Question: This is what's inside the '.htaccess' file:
'''
RewriteEngine on
RewriteCond %{HTTP_HOST} ^(.*)\.domain\.com
RewriteRule ^(.*)$ Subdomains/%1/$1 [L,NC,QSA]
'''
When I'm on the domain (eg: 'x.example.com'), it displays error 500. What am I doing wrong?

Example:
'''
x.example.com -> show example.com/Subdomains/x but keep the URL of x.example.com
y.example.com -> show example.com/Subdomains/y but keep the URL of y.example.com
z.example.com -> show example.com/Subdomains/z but keep the URL of z.example.com
'''
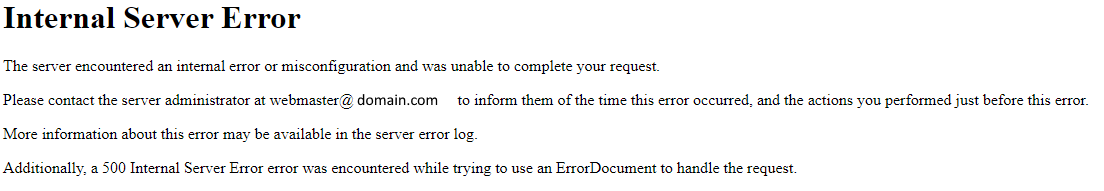
Answer: '''
RewriteCond %{HTTP_HOST} ^(.*)\.example\.com
RewriteRule ^(.*)$ Subdomains/%1/$1 [L,NC,QSA]
'''
Without any other directives to prevent it, the above will result in an internal rewrite loop, which will result in a 500 Internal Server Error response to the browser.
For example, if you request 'https://sub.example.com/foo' then...
1. Request is rewritten to /Subdomains/sub/foo.
2. In a directory context (ie. htaccess) the rewriting process starts over, passing /Subdomains/sub/foo as in the input to the next round of processing...
3. Request is rewritten to /Subdomains/sub/Subdomains/sub/foo.
4. The rewriting process starts over...
5. Request is rewritten to /Subdomains/sub/Subdomains/sub/Subdomains/sub/foo.
6. The rewriting process starts over...
7. etc. until the server gives up. (Default is after 10 internal rewrites.)
The 'L' flag does not stop all processing in a context (ie. 'htaccess'). It simply stops the current round of processing. The rewrite process continues until the URL passes through unchanged.
The quick fix on Apache 2.4 is to simply replace the 'L' flag with 'END'. This causes all processing to stop. No further passes through the rewrite engine occur.
For example:
'''
RewriteCond %{HTTP_HOST} ^(.*)\.example\.com
RewriteRule (.*) Subdomains/%1/$1 [END]
'''
The 'NC' and 'QSA' flags are superfluous here.
Note that the regex '^(.*)\.example\.com' matches any number of sub-subdomains, including 'www' itself, if that is a concern?
Without using the 'END' flag (Apache 2.4) then you would need to explicitly check that you have not already rewritten the URL. One way is to prevent any further rewrites if '/Subdomains/....' has already been requested:
'''
RewriteCond %{HTTP_HOST} ^(.*)\.example\.com
RewriteRule ^((?!Subdomains/).*)$ Subdomains/%1/$1 [L]
'''
Note that if you have another '.htaccess' file located in the '/Subdomains/<sub>' subdirectory that also uses mod_rewrite then this will have also prevented a rewrite loop since mod_rewrite directives are not inherited by default.
> Is there a way to check if the folder dosent exist then just redirect to domain.com?
Yes, you can do this, for example:
'''
# If subdomain does not map to a subdirectory then redirect to root of main domain
RewriteCond %{HTTP_HOST} ^(.*)\.(example\.com)
RewriteCond %{DOCUMENT_ROOT}/Subdomains/%1 !-d
RewriteRule ^ https://%2/ [R=302,L]
# Otherwise, internally rewrite the request to subdirectory (if not already)
RewriteCond %{HTTP_HOST} ^(.*)\.example\.com
RewriteRule ^((?!Subdomains/).*)$ Subdomains/%1/$1 [L]
'''
However, this is arguably detrimental to your users. A custom 404 response might be preferable.